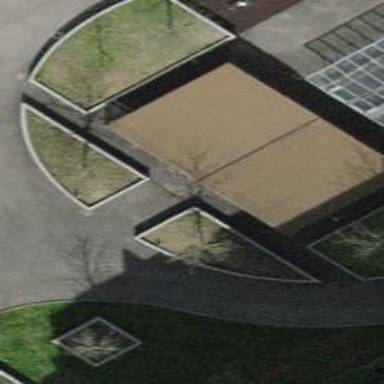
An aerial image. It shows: View of roof of building.